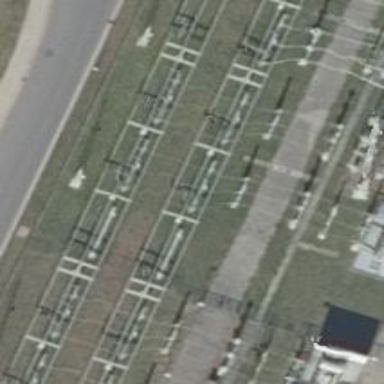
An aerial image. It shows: Power line with 3 cables. It uses busbar.